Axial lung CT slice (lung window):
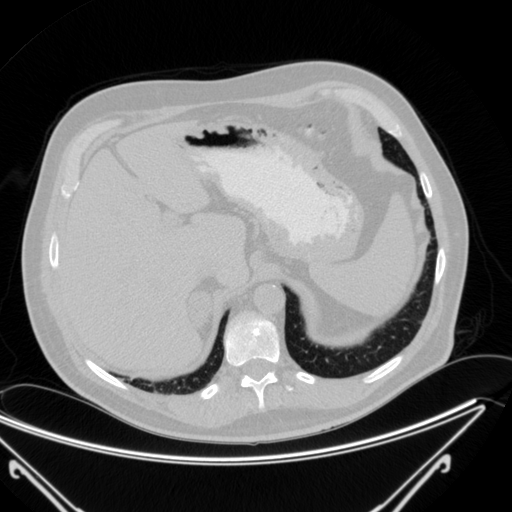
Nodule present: no